Question: I've created this layout and it uses several nested relative layouts, i've seen some posts saying relative layouts should be used instead nesting linear layouts.
How about nesting relative layouts? What are the downsides to nesting layouts like this (xml code below)
If there are any downsides, could anyone recommend a better way to do this? Thanks in advance.

Xml code:
'''
<?xml version="1.0" encoding="utf-8"?>
<RelativeLayout xmlns:android="http://schemas.android.com/apk/res/android"
android:layout_width="fill_parent"
android:layout_height="wrap_content" >
<TextView
android:id="@+id/view1"
android:layout_width="wrap_content"
android:layout_height="wrap_content"
android:layout_centerHorizontal="true" />
<RelativeLayout
android:id="@+id/layout1"
android:layout_width="fill_parent"
android:layout_height="wrap_content"
android:layout_below="@+id/view1"
android:gravity="center" >
<TextView
android:id="@+id/view2"
android:layout_width="wrap_content"
android:layout_height="wrap_content"
android:layout_centerHorizontal="true" />
<TextView
android:id="@+id/view3"
android:layout_width="wrap_content"
android:layout_height="wrap_content"
android:layout_centerHorizontal="true"
android:layout_toRightOf="@+id/view2" />
</RelativeLayout>
<RelativeLayout
android:id="@+id/layout2"
android:layout_width="fill_parent"
android:layout_height="wrap_content"
android:layout_below="@+id/layout1"
android:gravity="center" >
<TextView
android:id="@+id/view4"
android:layout_width="wrap_content"
android:layout_height="wrap_content"
android:layout_centerHorizontal="true" />
<TextView
android:id="@+id/view5"
android:layout_width="wrap_content"
android:layout_height="wrap_content"
android:layout_centerHorizontal="true"
android:layout_toRightOf="@+id/view4" />
</RelativeLayout>
<RelativeLayout
android:id="@+id/layout3"
android:layout_width="fill_parent"
android:layout_height="wrap_content"
android:layout_below="@+id/layout2"
android:gravity="center" >
<TextView
android:id="@+id/view6"
android:layout_width="wrap_content"
android:layout_height="wrap_content"
android:layout_centerHorizontal="true" />
<TextView
android:id="@+id/view7"
android:layout_width="wrap_content"
android:layout_height="wrap_content"
android:layout_centerHorizontal="true"
android:layout_toRightOf="@+id/view6" />
</RelativeLayout>
</RelativeLayout>
'''
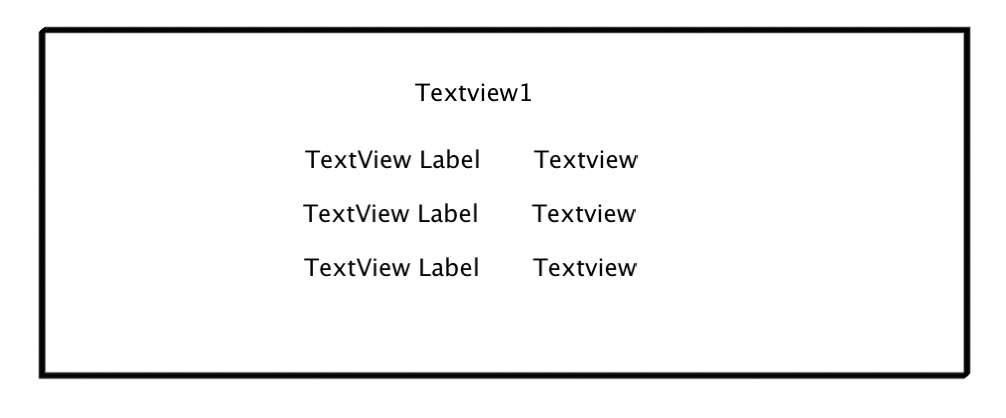
Answer: In a talk at Google I/O 2013 (Writing Custom Views for Android), Romain Guy clarified the misunderstanding that caused everyone to start using RelativeLayouts for everything. A RelativeLayout always has to do two measure passes. Overall it is negligible as long as your view hierarchy is simple. But if your hierarchy is complex, doing an extra measure pass could potentially be fairly costly. Also if you nest RelativeLayouts, you get an exponential measurement algorithm.
<URL>
<URL>
<URL>
<URL>